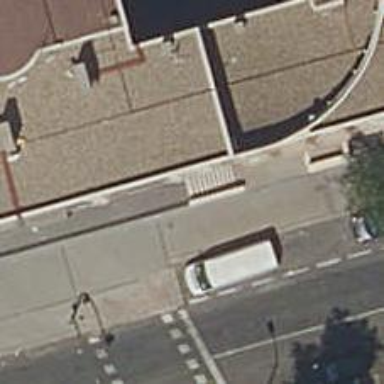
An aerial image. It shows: Road with steps.